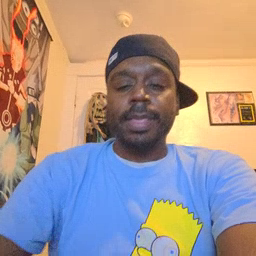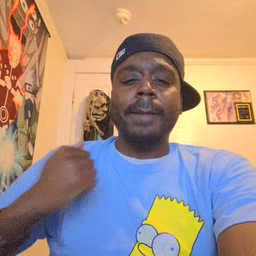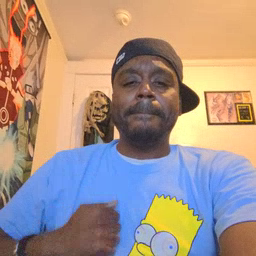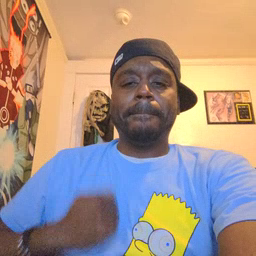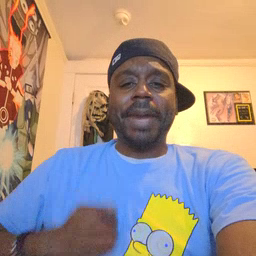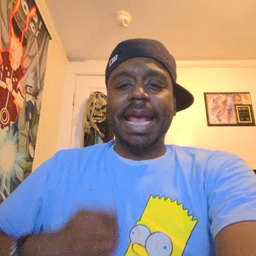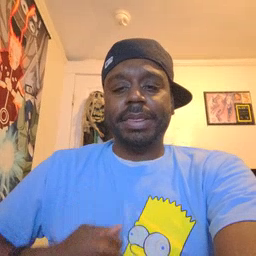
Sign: bath